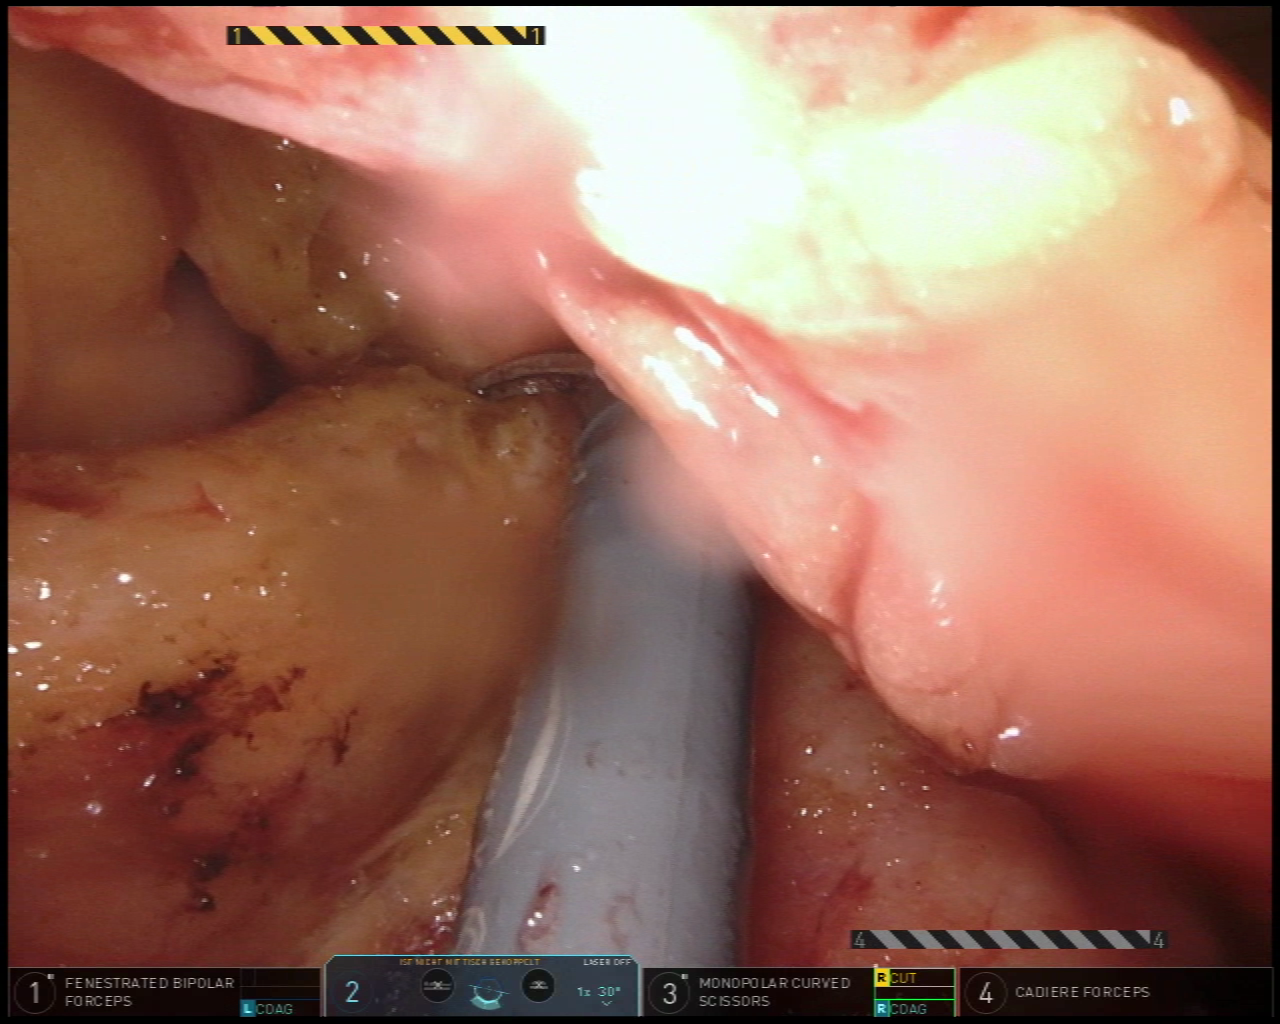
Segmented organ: stomach
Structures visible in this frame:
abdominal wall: no
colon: no
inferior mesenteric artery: no
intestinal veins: no
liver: no
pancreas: yes
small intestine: no
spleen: no
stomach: yes
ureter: no
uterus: no
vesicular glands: no